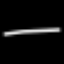
Label: line